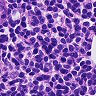
Metastatic tissue present: no